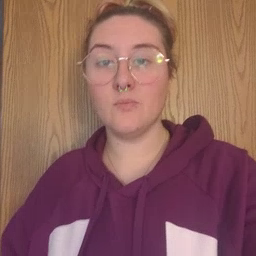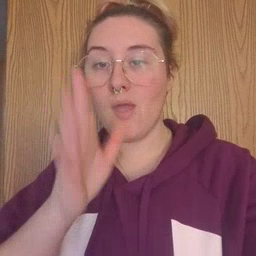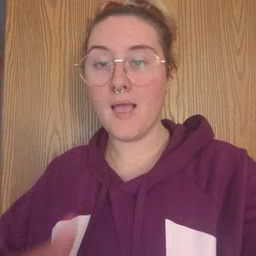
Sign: grandma